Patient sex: M
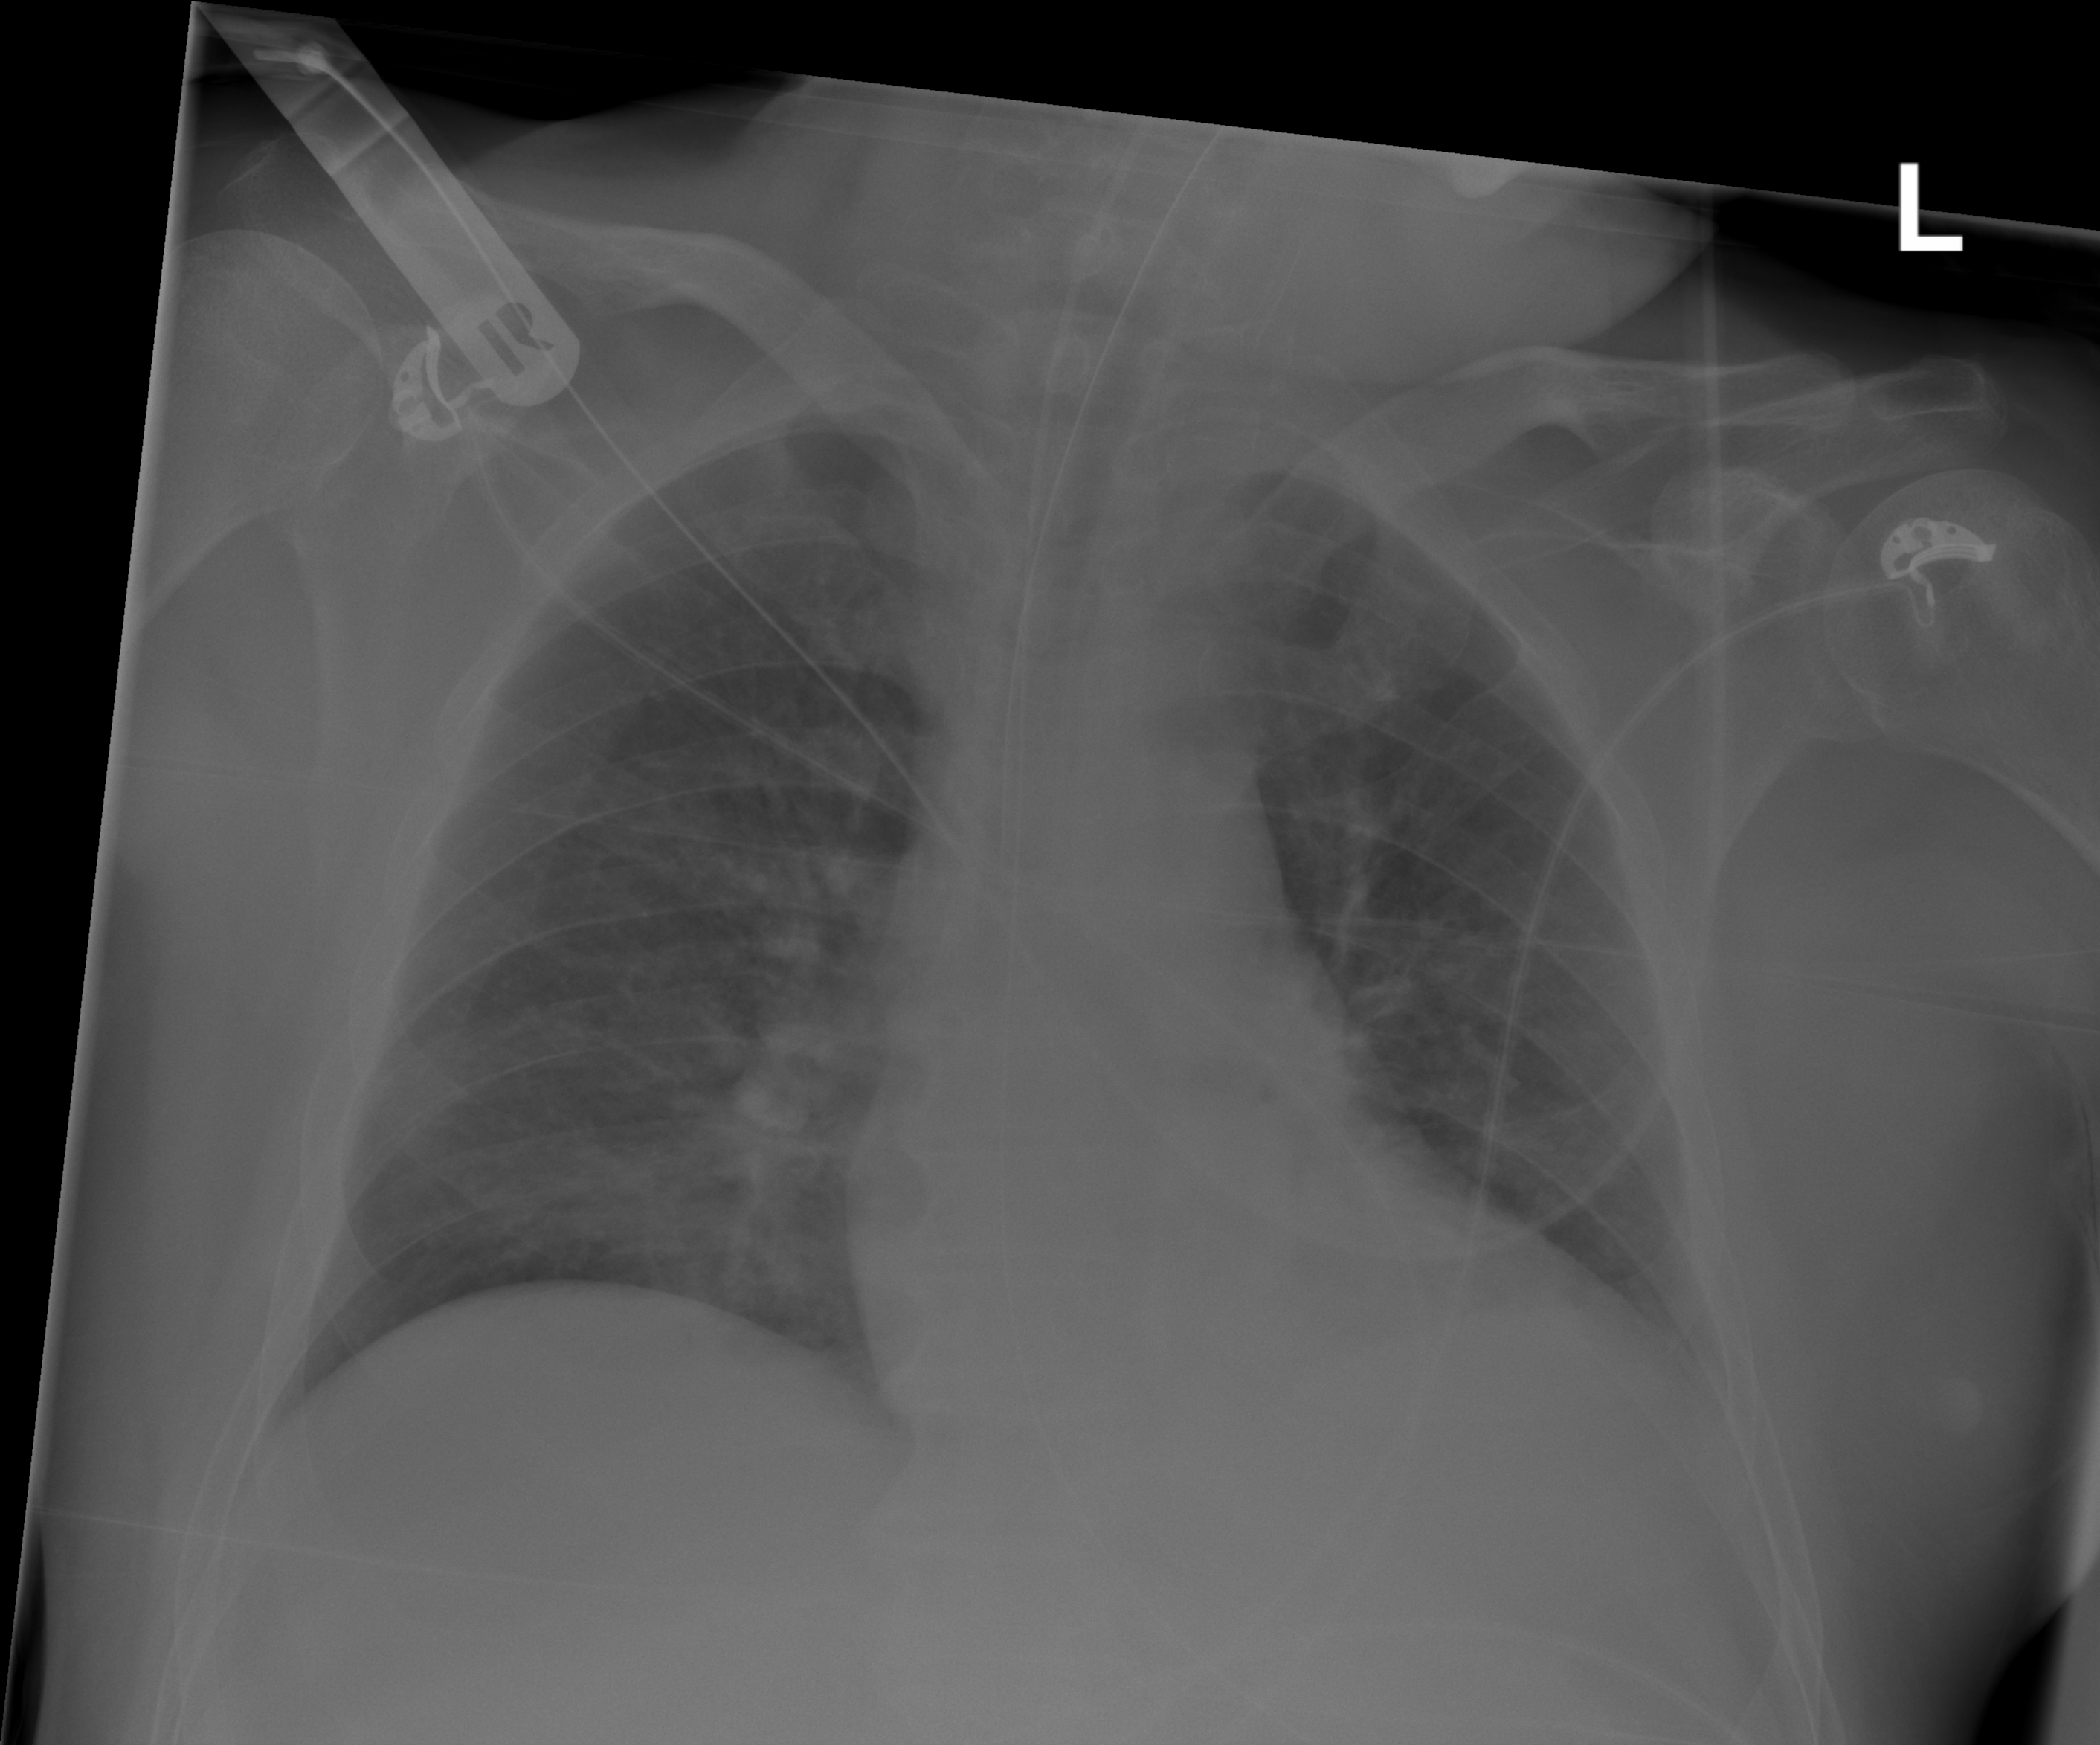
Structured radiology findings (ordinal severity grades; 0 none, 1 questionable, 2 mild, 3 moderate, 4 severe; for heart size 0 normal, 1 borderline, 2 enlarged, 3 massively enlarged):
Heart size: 1
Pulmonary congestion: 0
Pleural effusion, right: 0
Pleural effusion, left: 0
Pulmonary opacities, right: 2
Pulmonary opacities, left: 2
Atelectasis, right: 2
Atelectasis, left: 0